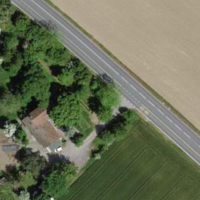
EUNIS habitat code: 55
Species observed at this site:
Euonymus europaeus